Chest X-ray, AP view. Patient: 52 years old, sex M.
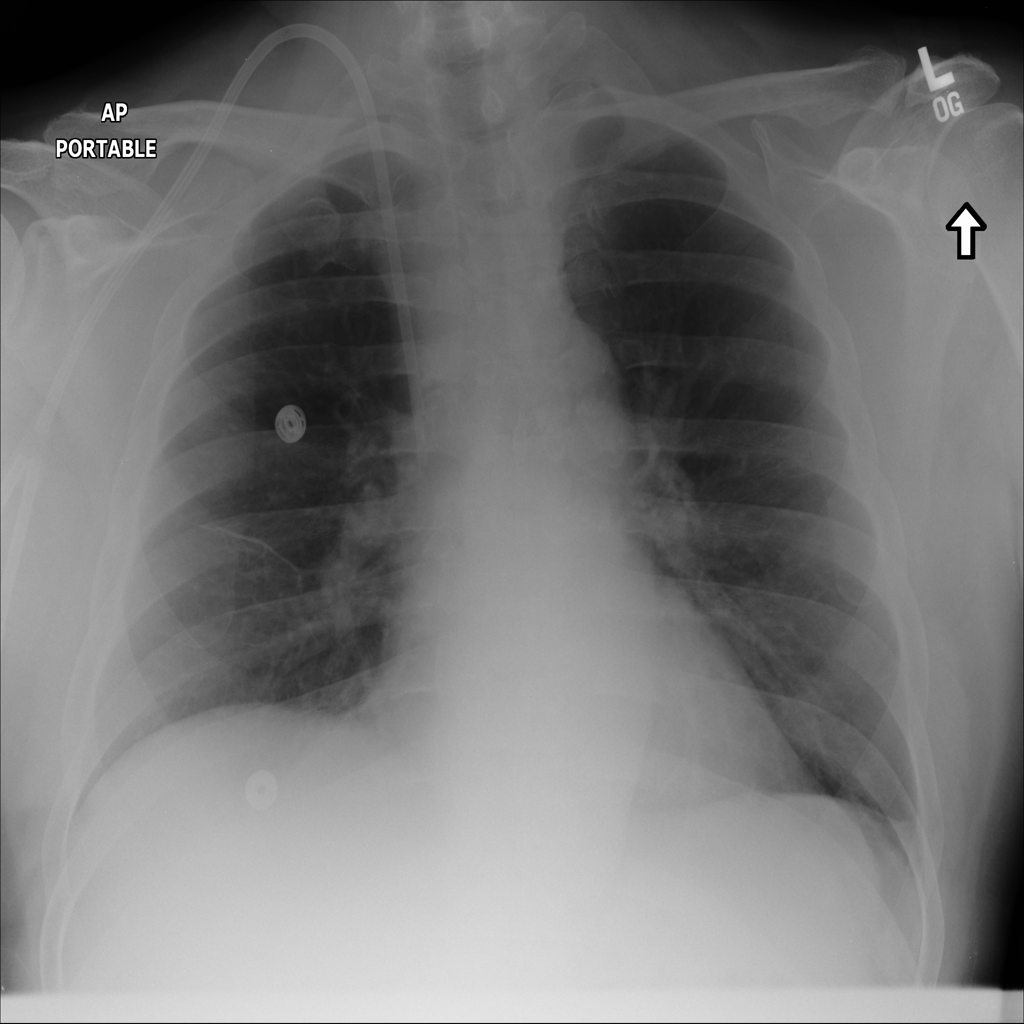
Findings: No Finding